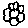
Label: flower